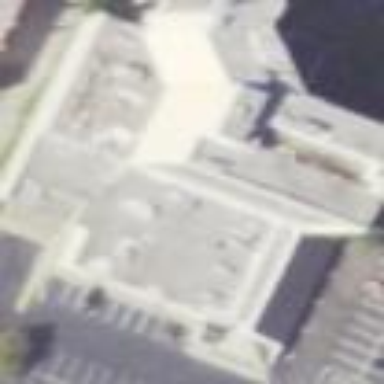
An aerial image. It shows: Hotel building.